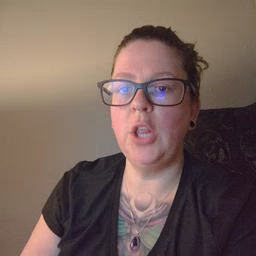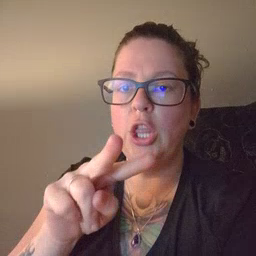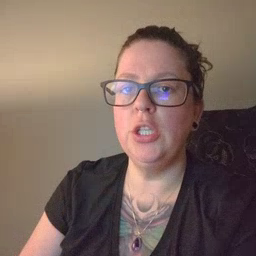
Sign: look